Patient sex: M
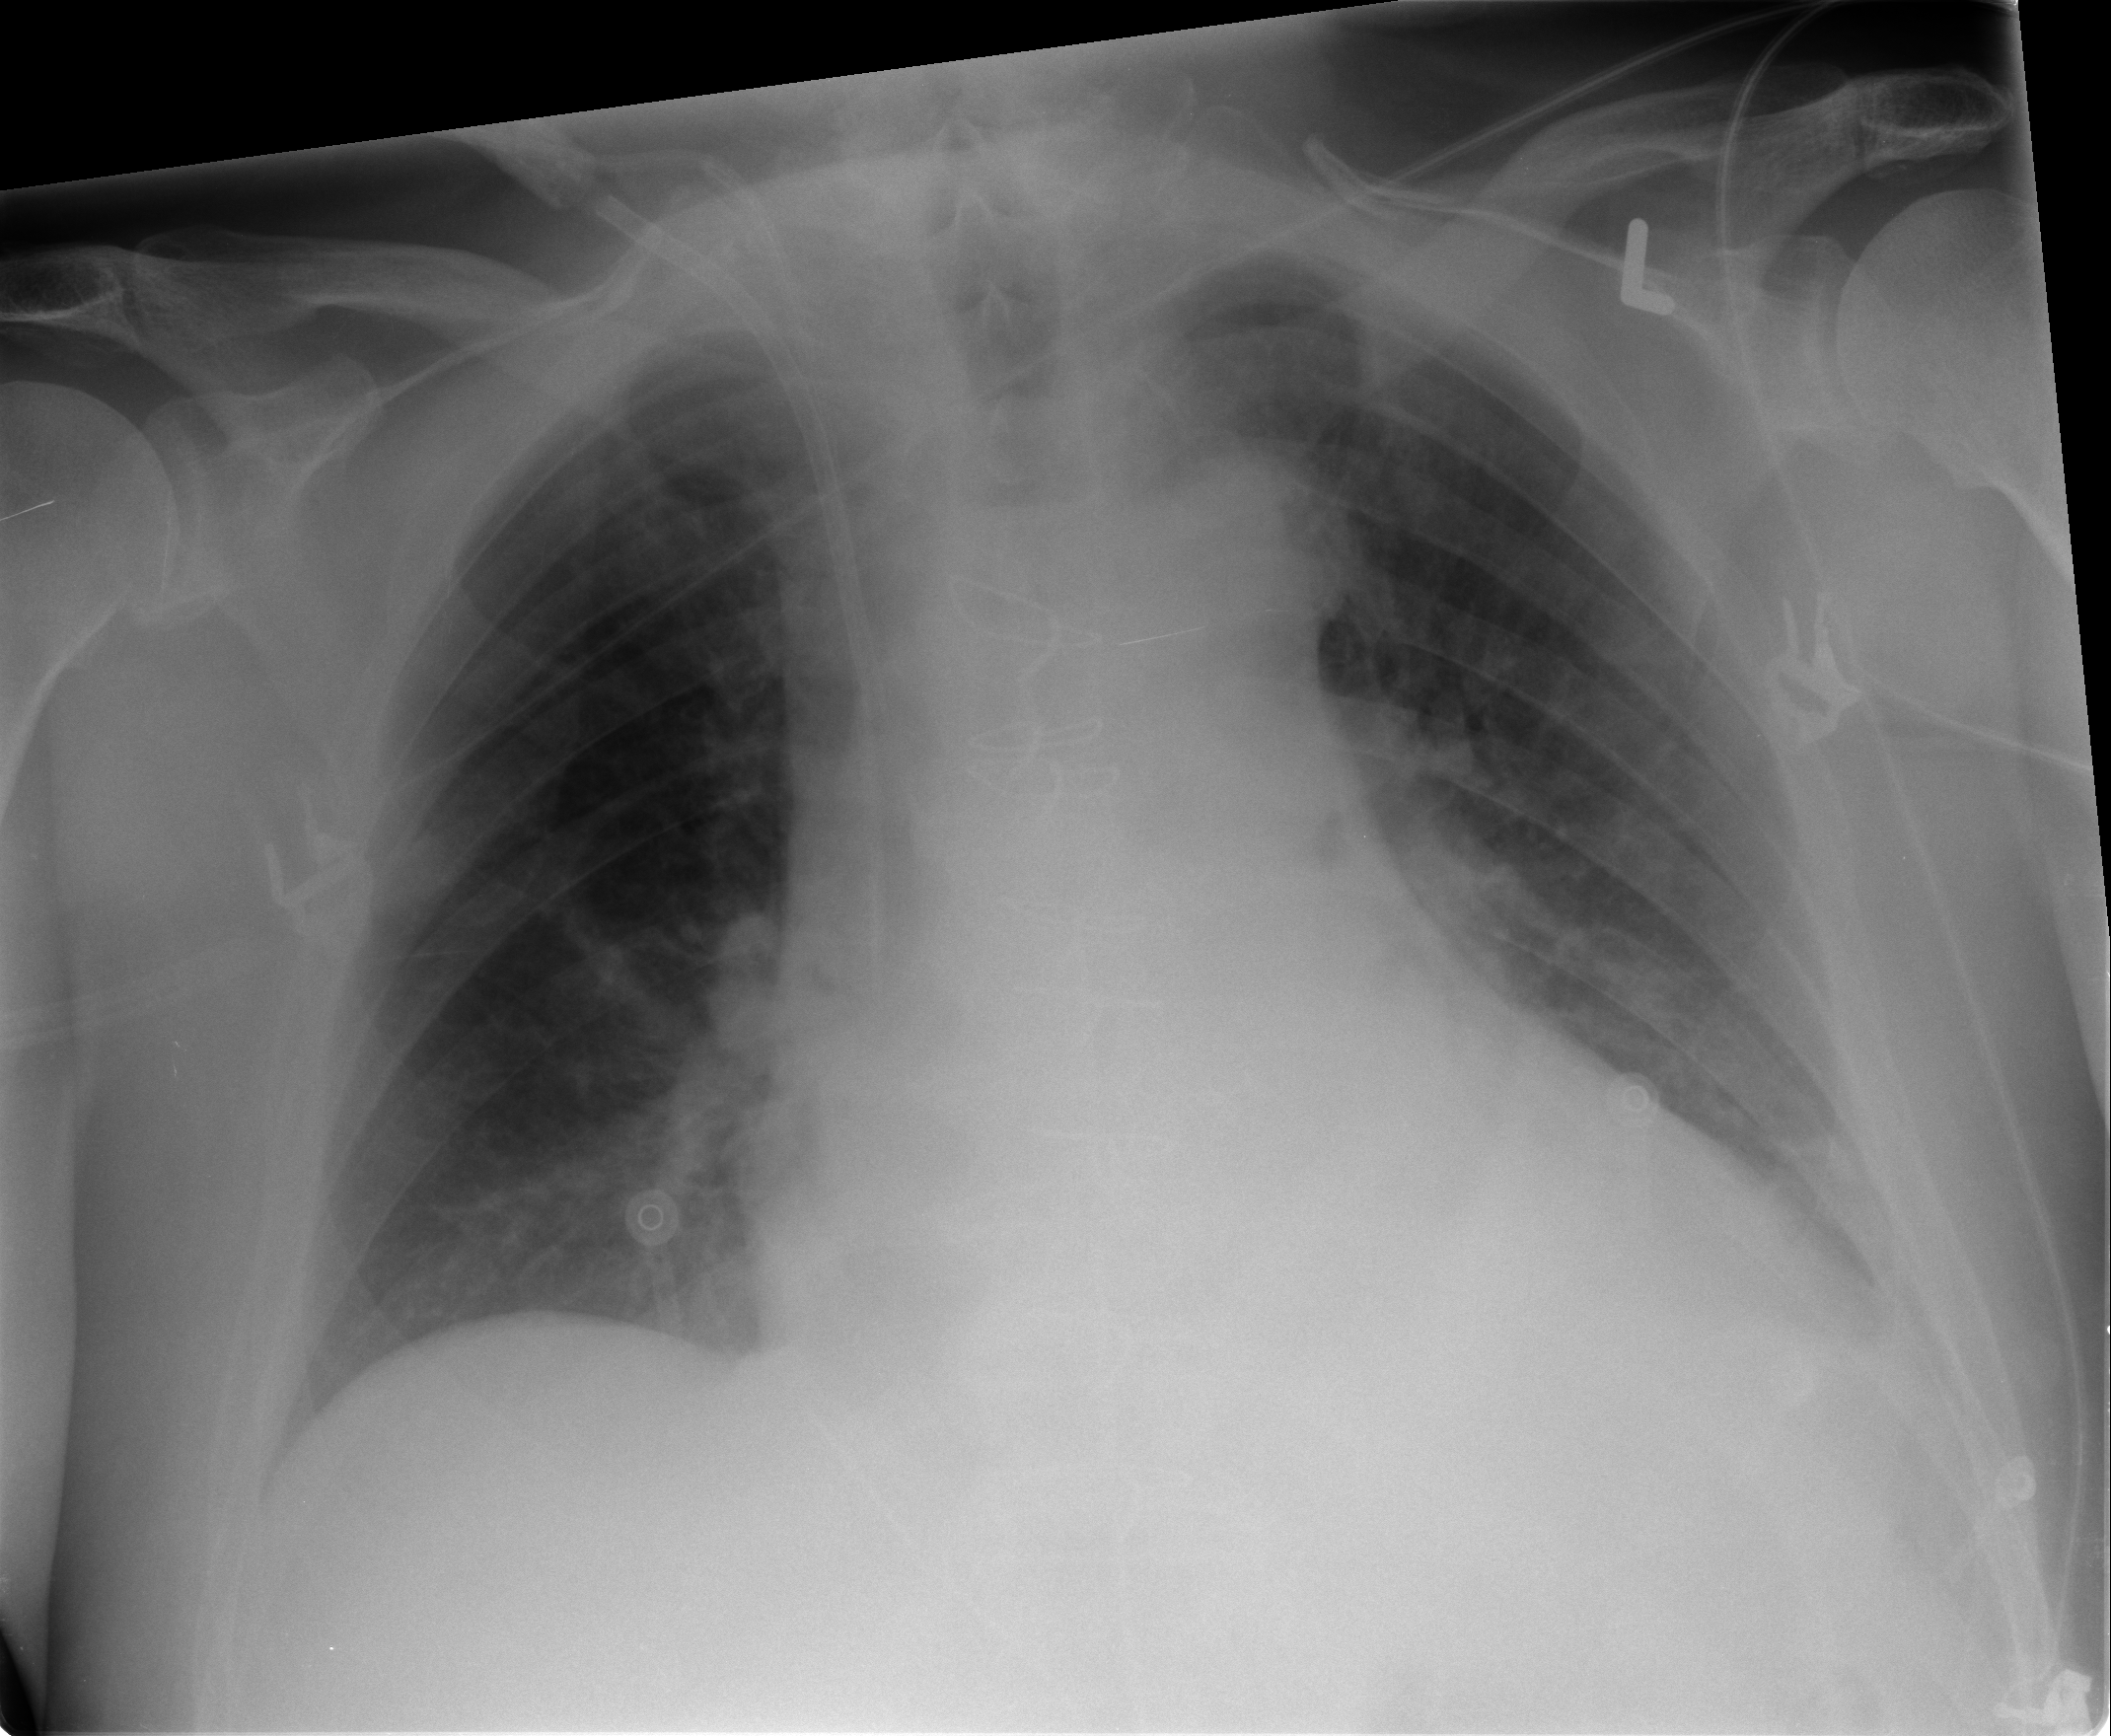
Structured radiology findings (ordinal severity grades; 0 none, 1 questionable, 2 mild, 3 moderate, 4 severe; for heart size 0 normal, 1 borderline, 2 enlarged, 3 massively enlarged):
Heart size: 2
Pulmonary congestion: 0
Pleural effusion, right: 0
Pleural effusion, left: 2
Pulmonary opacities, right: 0
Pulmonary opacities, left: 0
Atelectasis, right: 2
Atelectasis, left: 2